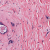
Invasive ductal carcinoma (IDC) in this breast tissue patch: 1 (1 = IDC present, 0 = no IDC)